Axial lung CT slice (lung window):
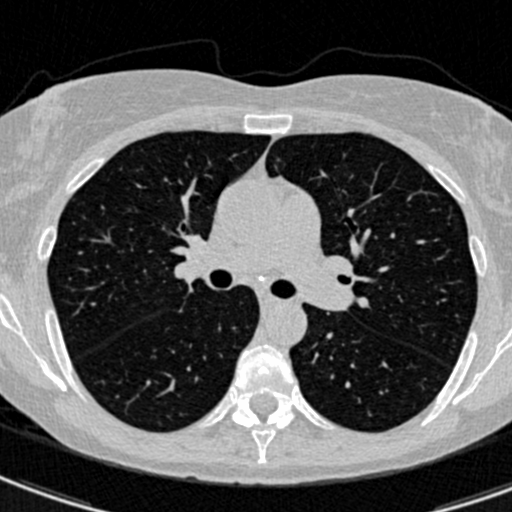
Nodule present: no